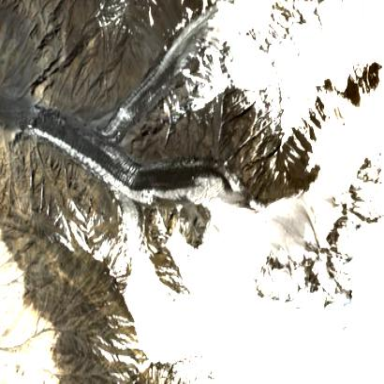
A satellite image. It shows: Stunning view of glacier.